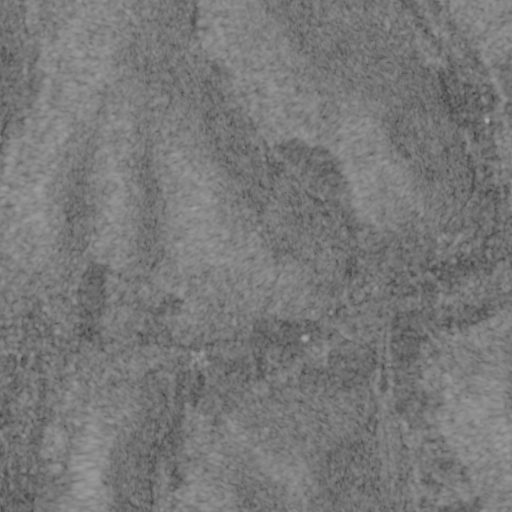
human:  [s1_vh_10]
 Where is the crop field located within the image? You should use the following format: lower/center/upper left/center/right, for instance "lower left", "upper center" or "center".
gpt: The crop field is located in the center right of the image.
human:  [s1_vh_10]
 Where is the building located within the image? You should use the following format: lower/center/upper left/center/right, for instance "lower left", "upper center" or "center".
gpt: There is no building in the image.

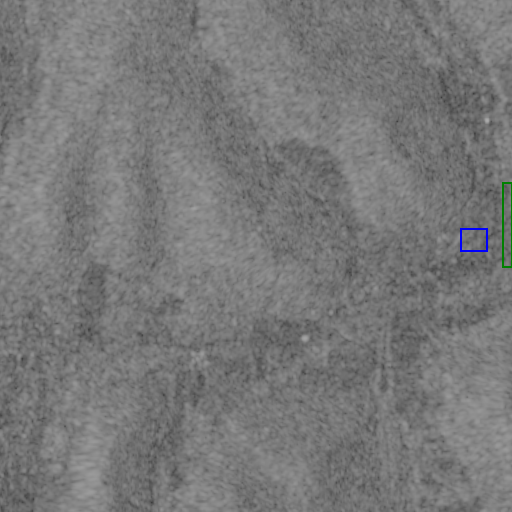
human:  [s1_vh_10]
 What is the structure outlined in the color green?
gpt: The structure outlined in green is a crop field.
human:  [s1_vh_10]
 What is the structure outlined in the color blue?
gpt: The structure outlined in blue is a building.
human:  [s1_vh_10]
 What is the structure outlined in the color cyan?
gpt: There is no cyan outline.